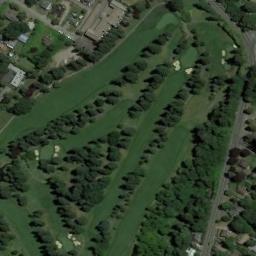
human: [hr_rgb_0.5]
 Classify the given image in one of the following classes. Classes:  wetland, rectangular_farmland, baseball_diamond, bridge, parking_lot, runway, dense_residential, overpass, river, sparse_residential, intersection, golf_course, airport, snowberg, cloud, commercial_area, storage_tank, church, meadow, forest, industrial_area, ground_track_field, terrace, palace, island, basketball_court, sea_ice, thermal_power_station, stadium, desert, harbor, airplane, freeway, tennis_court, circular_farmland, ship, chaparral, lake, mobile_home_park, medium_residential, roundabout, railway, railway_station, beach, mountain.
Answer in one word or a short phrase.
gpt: golf_course